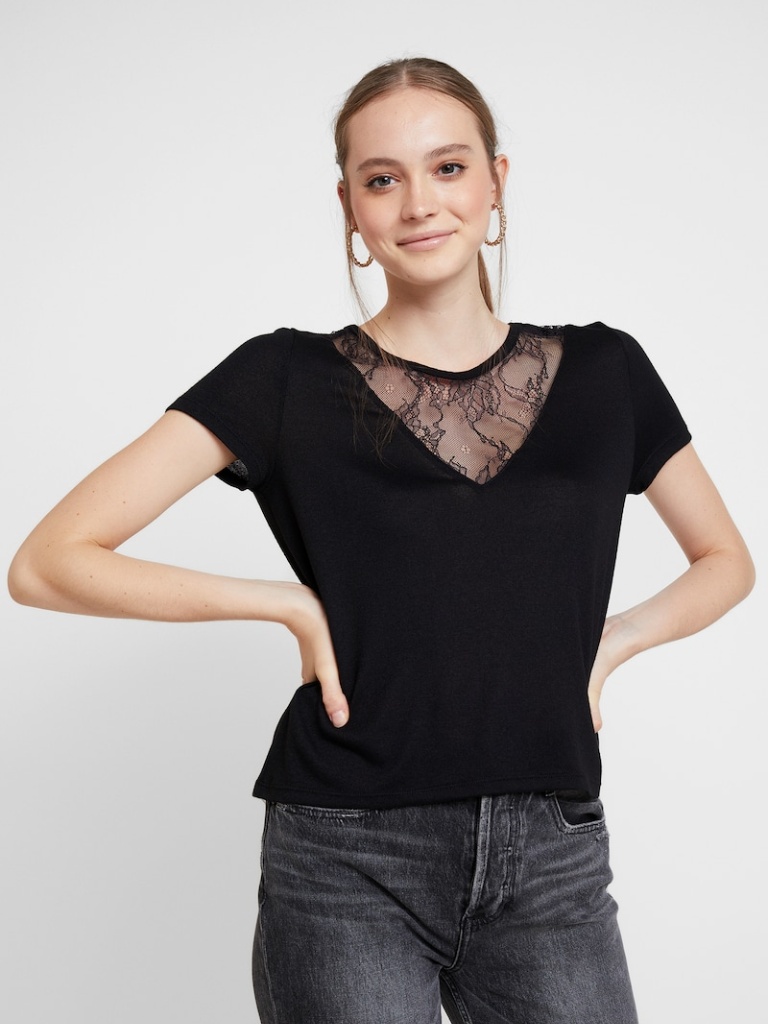
cotton relaxed short sleeve hip length Untucked v-neck t-shirt